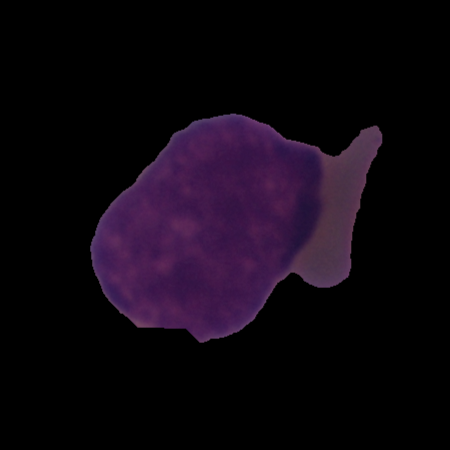
Label: cancer